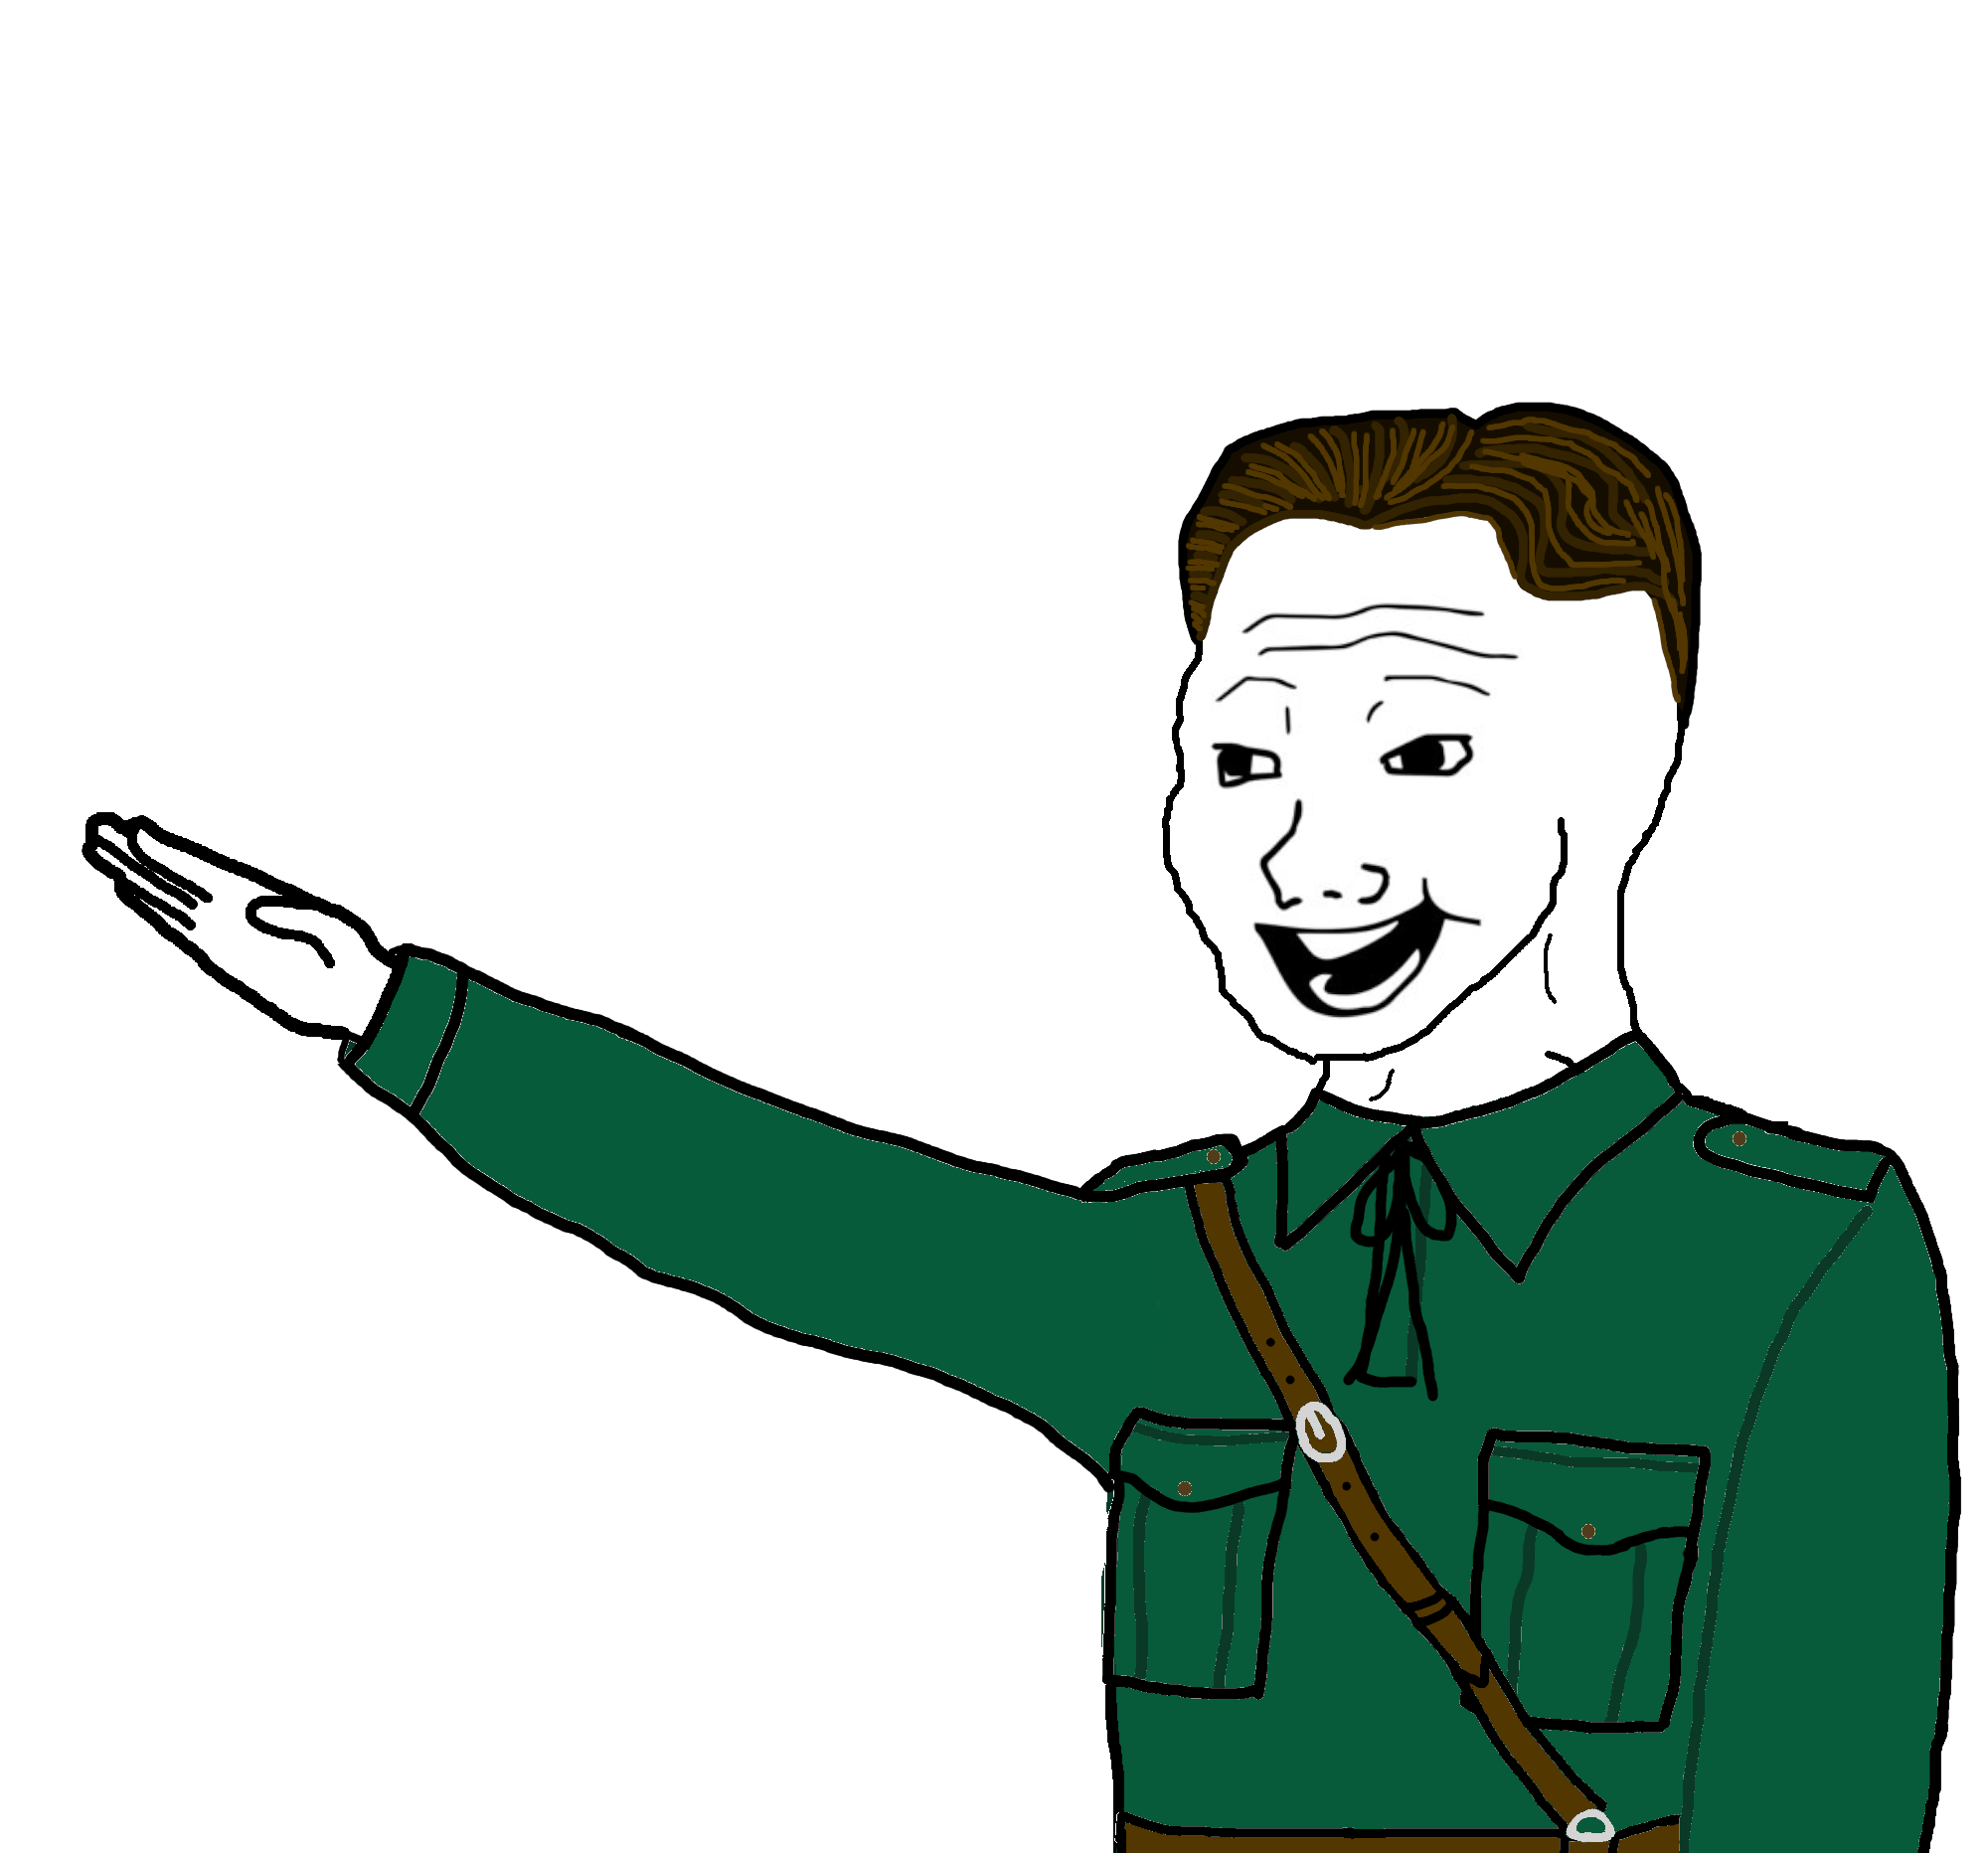
Label: 5_Bloomer